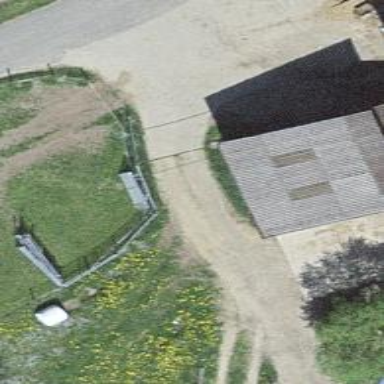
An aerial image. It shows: Shed building.